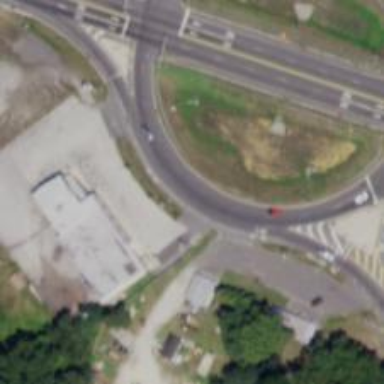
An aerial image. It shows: Primary highway with asphalt surface and circular junction.